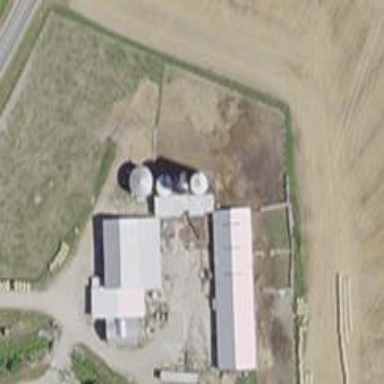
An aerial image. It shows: Silo.